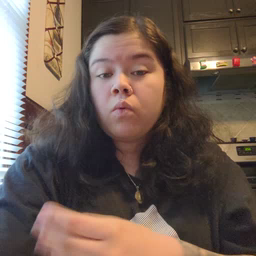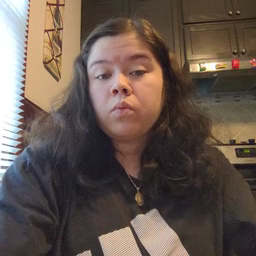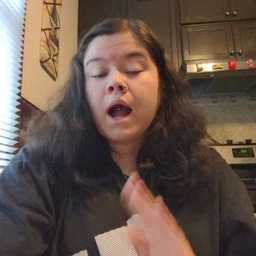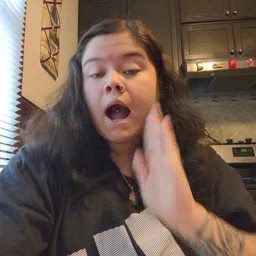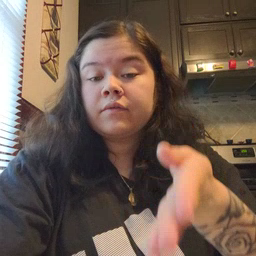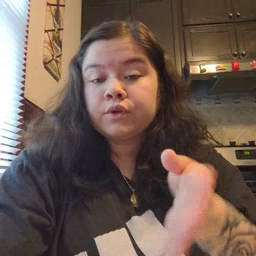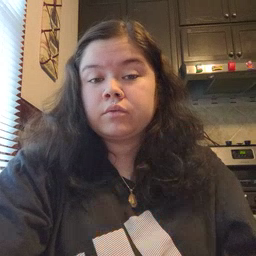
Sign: after